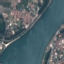
Label: River